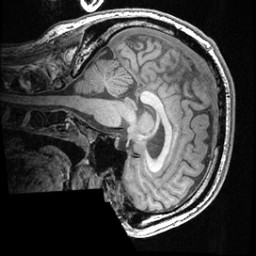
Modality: T1w
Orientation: sagittal
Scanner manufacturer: ge
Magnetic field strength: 3 T
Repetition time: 0.008572 s
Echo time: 0.003384 s